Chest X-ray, PA view. Patient: 39 years old, sex M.
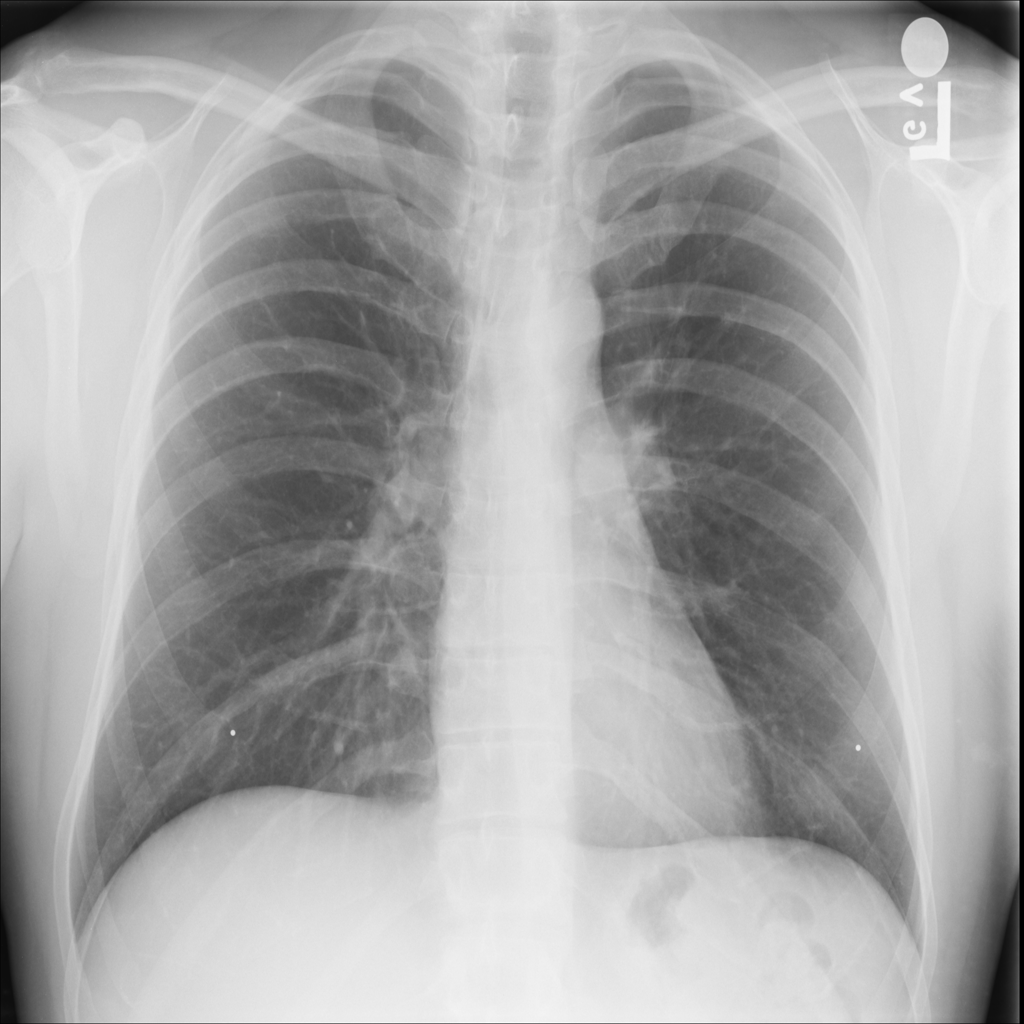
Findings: No Finding